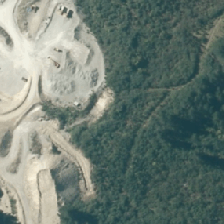
Land cover: harvested_forest